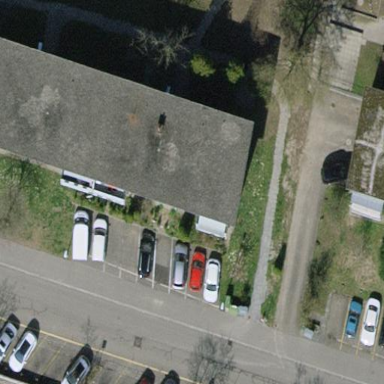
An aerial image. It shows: Flat roofed building.